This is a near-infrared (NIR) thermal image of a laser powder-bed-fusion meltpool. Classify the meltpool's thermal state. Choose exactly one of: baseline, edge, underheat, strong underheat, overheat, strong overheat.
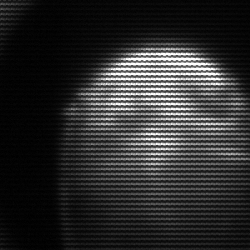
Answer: edge